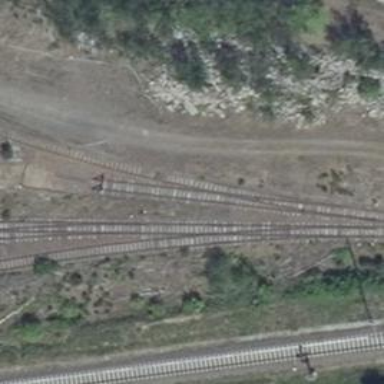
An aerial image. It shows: Disused railway yard.